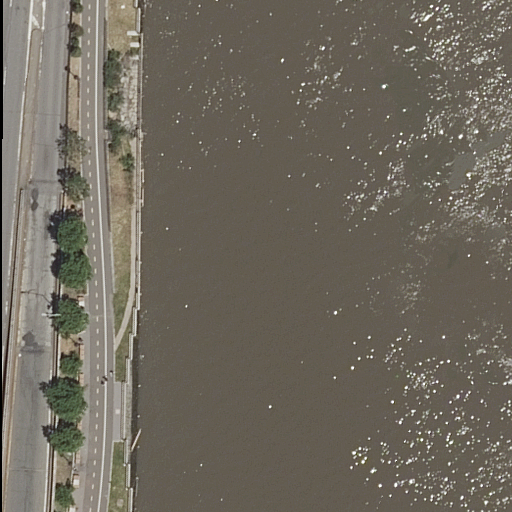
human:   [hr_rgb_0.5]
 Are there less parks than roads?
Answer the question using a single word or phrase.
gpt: yes

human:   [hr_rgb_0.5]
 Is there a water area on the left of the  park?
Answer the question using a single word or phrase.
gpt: no

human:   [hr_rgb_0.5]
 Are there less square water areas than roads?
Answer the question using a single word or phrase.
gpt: yes

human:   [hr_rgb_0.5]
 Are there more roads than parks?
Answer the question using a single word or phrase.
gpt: yes

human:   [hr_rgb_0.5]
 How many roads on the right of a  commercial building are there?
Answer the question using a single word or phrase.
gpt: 0

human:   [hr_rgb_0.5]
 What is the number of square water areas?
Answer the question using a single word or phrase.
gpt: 0

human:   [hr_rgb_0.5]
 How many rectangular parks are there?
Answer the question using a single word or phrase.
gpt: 1

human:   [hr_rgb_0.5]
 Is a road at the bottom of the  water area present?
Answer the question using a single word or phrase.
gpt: no

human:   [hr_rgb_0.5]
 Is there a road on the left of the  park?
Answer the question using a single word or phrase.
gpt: yes

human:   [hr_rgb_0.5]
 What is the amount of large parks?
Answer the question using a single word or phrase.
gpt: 1

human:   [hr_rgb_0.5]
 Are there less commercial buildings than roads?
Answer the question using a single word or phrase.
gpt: yes

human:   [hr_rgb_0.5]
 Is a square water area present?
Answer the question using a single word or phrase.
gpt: no

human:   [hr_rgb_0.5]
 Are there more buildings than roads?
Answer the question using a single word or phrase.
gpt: no

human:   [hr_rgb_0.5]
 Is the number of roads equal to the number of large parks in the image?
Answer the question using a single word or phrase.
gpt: no

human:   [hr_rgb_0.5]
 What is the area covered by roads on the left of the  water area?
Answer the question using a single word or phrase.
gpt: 0m2

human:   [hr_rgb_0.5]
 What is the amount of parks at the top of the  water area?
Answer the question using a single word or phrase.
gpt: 1

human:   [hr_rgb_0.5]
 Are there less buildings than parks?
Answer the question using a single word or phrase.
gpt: yes

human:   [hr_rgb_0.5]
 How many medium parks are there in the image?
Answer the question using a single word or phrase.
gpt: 0

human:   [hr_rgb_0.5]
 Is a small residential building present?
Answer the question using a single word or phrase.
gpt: no

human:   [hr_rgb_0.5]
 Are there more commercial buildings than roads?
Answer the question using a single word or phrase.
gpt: no

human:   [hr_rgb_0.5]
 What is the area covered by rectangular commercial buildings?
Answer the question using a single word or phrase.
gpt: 0m2

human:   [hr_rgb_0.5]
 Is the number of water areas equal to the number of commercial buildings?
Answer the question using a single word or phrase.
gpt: no

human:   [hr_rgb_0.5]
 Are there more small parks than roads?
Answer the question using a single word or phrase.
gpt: no

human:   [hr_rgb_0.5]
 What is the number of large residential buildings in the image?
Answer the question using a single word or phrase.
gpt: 0

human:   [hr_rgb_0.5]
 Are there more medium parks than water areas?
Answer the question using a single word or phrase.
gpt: no

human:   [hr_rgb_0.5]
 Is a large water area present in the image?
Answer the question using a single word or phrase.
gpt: yes

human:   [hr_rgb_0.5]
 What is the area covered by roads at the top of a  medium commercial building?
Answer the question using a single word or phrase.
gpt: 0m2

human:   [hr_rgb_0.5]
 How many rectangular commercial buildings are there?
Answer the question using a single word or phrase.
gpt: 0

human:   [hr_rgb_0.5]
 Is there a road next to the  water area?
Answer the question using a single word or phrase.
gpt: yes

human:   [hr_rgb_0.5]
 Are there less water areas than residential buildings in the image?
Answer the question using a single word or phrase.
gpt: no

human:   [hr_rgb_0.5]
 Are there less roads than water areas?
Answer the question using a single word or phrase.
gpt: no

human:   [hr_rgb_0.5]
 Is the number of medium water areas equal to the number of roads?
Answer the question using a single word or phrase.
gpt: no

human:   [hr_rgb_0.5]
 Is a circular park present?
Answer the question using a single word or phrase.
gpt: no

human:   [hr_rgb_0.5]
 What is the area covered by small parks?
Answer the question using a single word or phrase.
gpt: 0m2

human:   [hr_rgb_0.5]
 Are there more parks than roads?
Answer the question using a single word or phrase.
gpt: no

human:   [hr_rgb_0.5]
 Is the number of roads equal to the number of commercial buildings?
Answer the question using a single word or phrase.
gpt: no